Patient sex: F
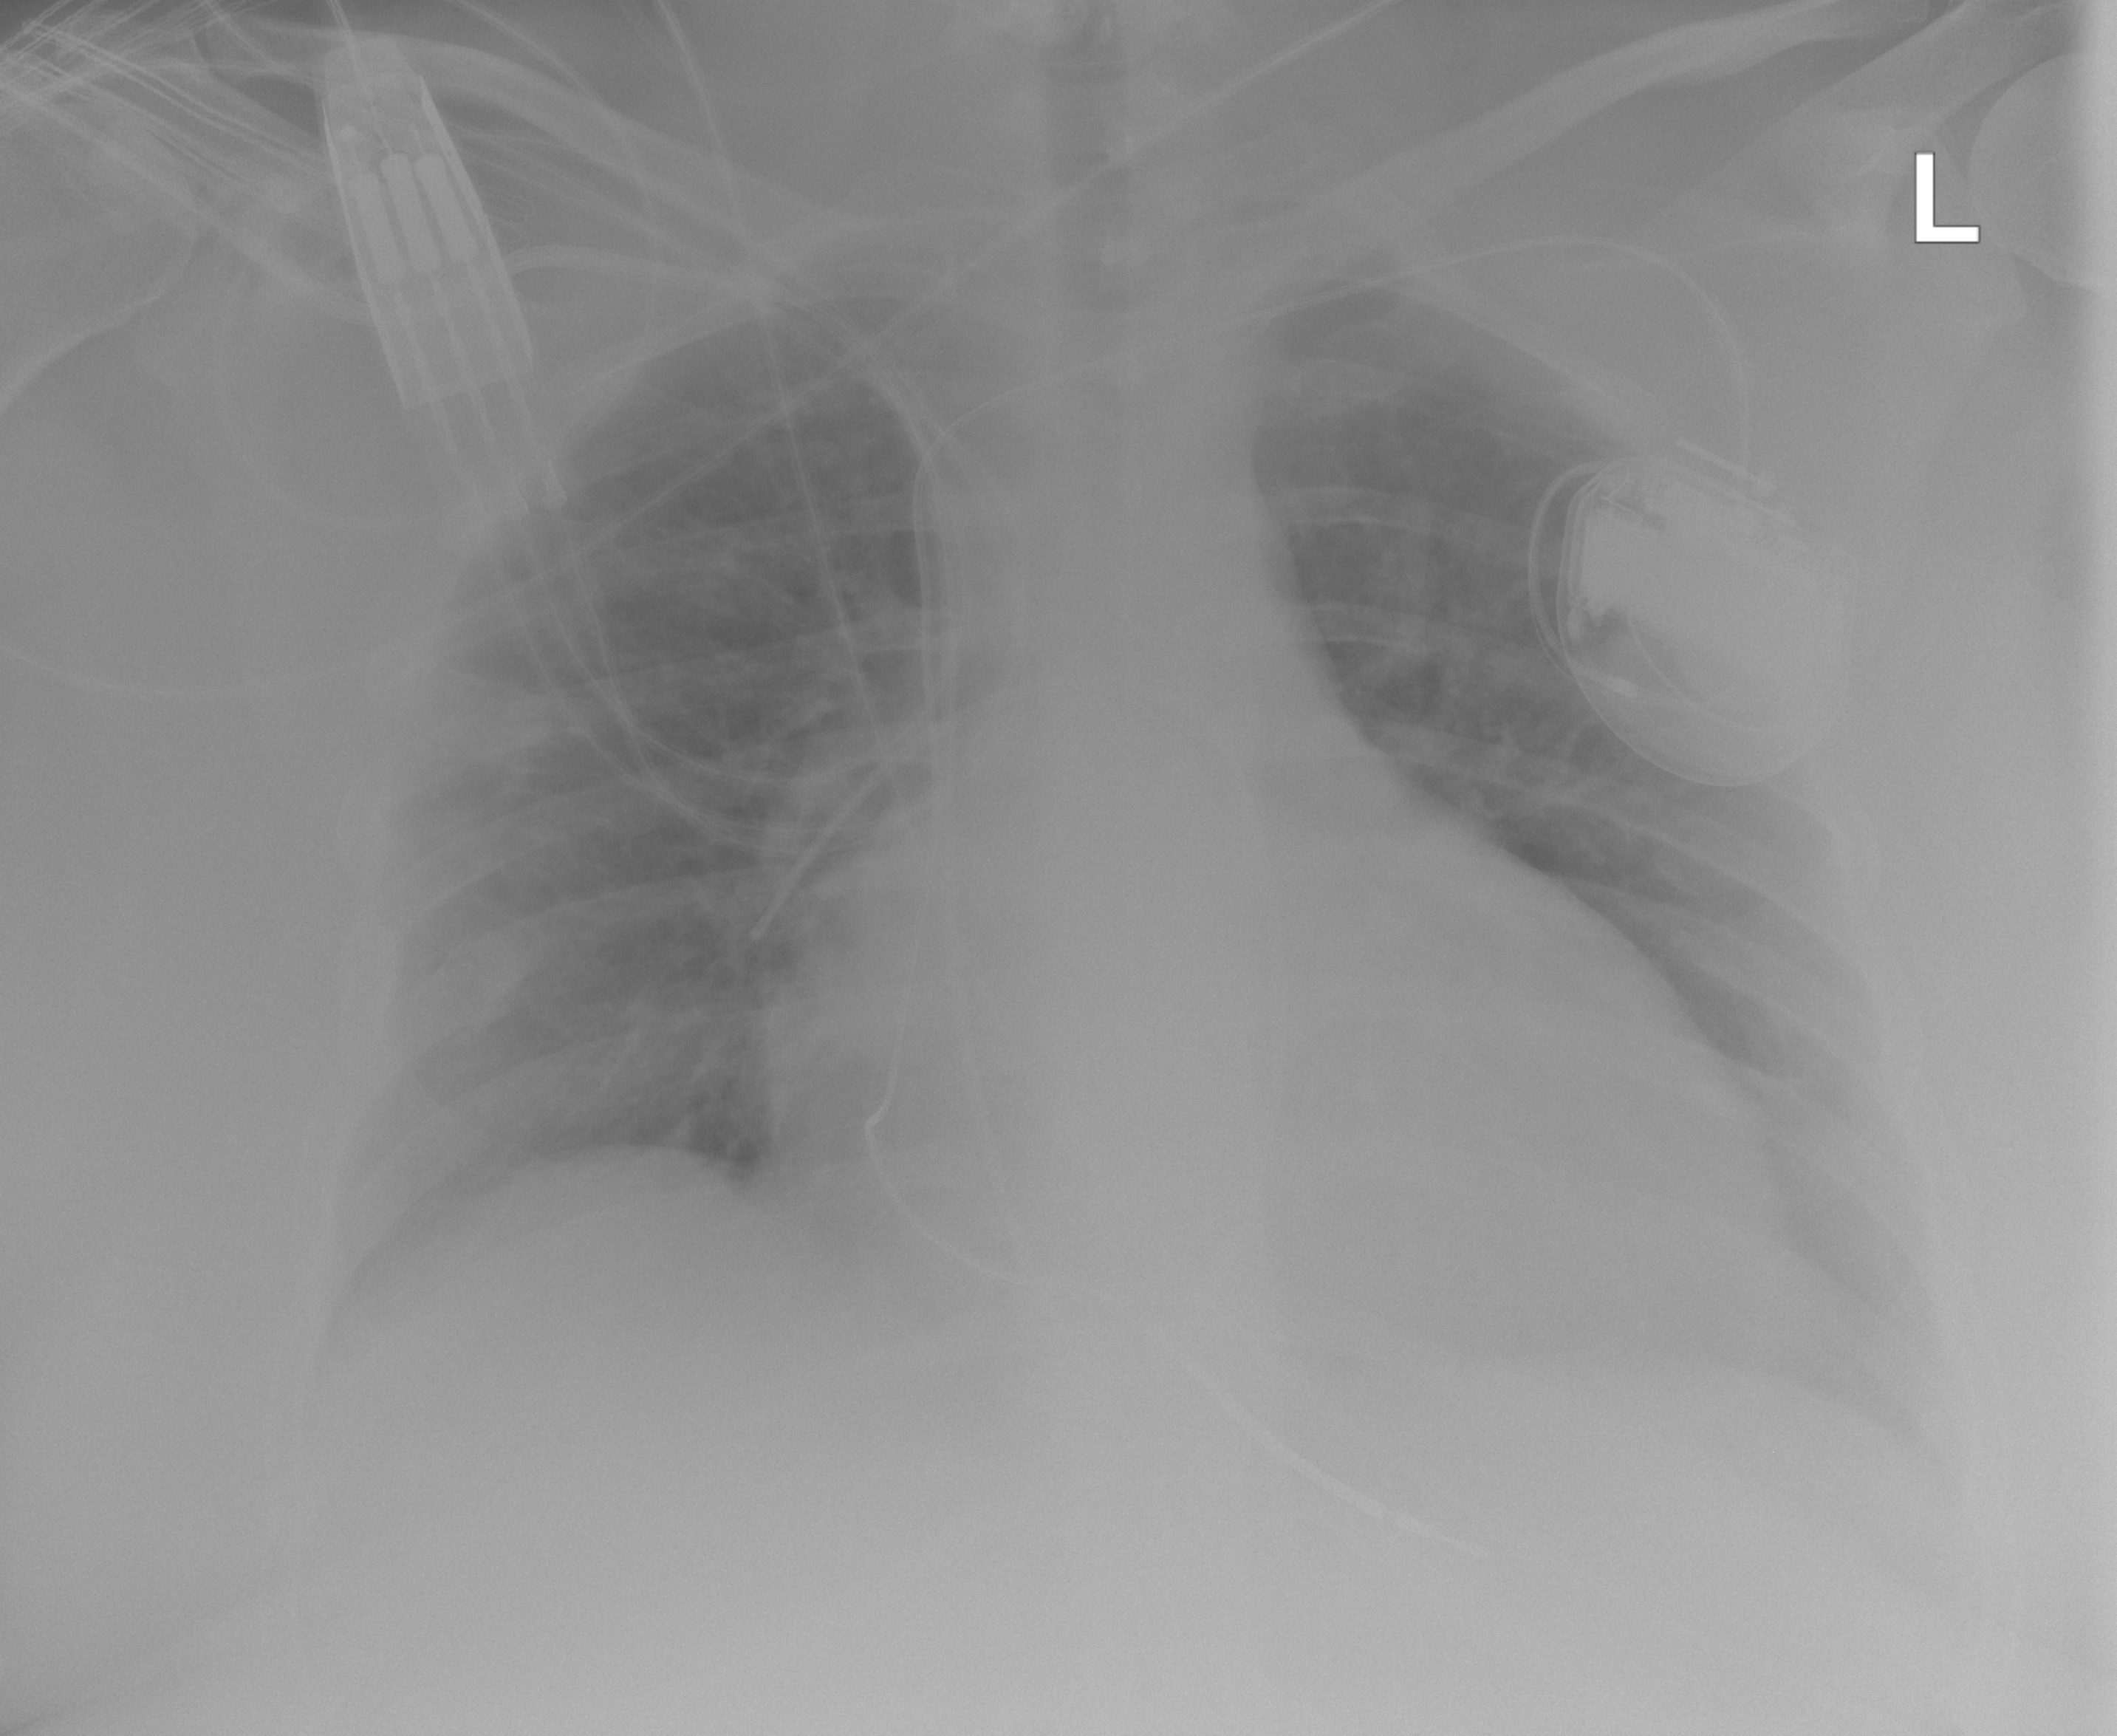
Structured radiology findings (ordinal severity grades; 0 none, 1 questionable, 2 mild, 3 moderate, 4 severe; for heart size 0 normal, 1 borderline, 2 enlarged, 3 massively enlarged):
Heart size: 2
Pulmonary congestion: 0
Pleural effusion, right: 0
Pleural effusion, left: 1
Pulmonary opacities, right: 0
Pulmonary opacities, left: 0
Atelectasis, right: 0
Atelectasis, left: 0